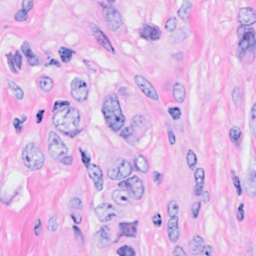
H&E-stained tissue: Breast